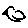
Label: bird